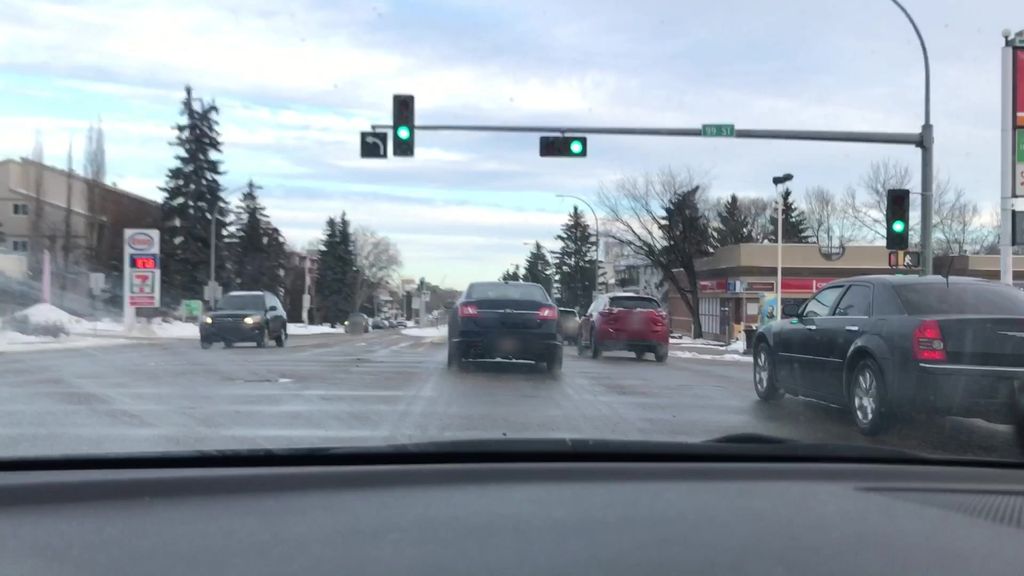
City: edmonton